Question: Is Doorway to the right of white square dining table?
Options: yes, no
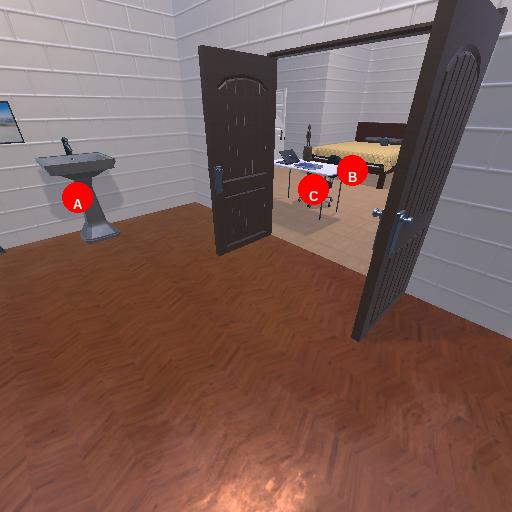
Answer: yes